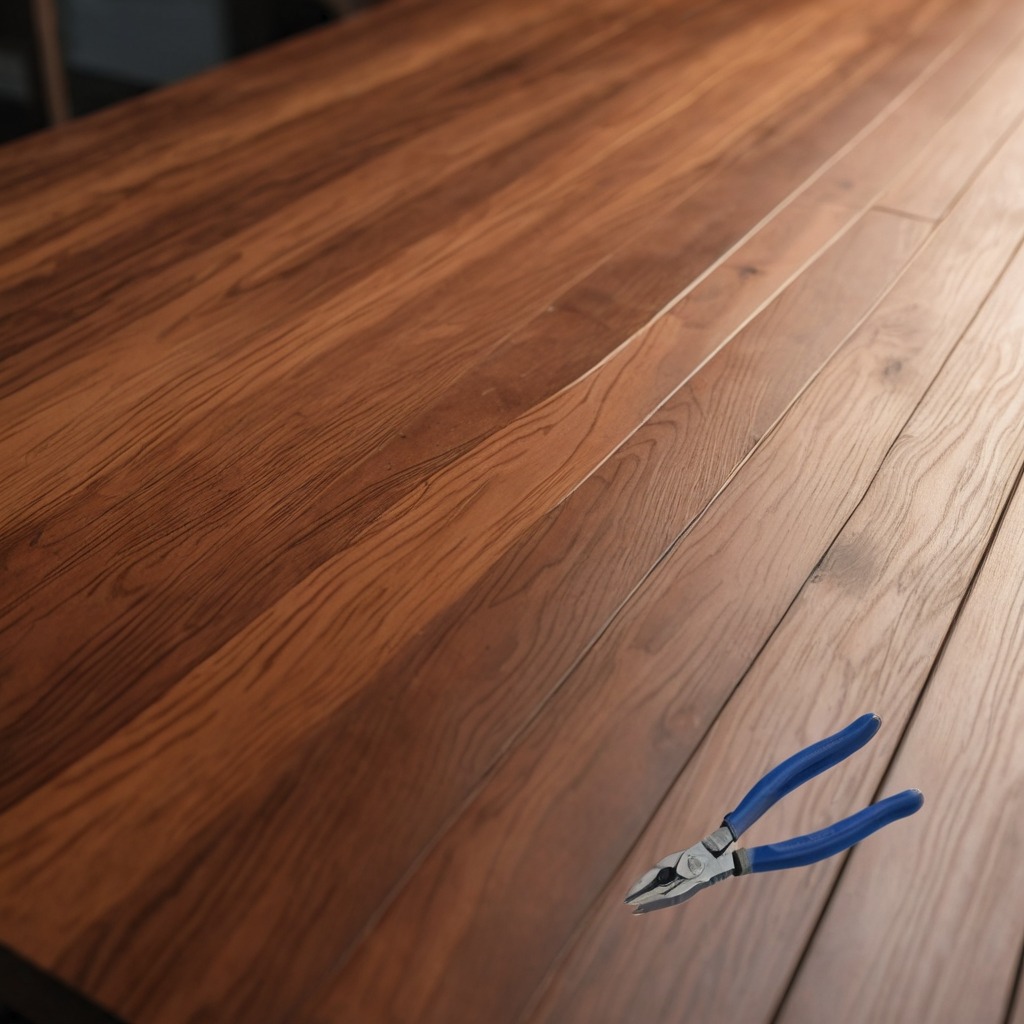
A plier is lying on a wooden table in a carpentry studio.